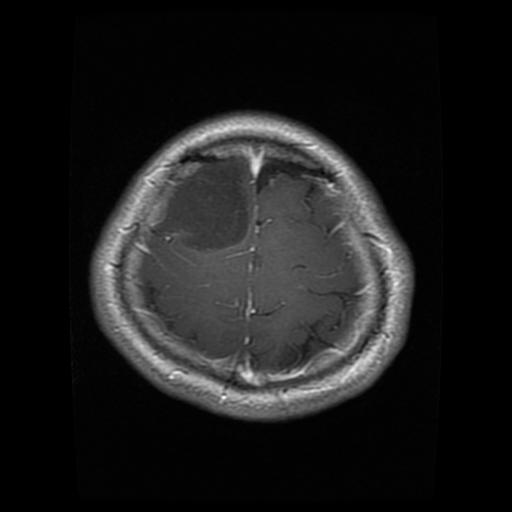
Label: glioma